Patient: sex M, age 68
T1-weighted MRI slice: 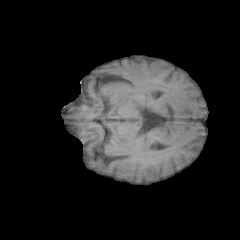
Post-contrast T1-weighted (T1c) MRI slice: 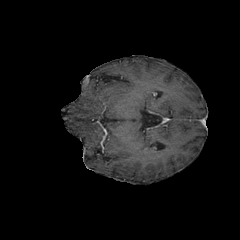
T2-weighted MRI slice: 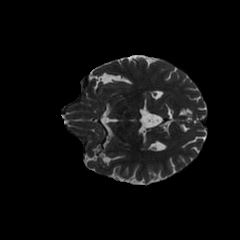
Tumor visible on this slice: no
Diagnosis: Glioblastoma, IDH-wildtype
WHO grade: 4